Field crop: tomato
Growth stage: 2
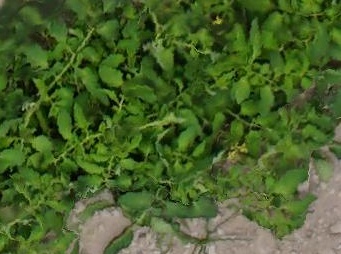
Species: tomato